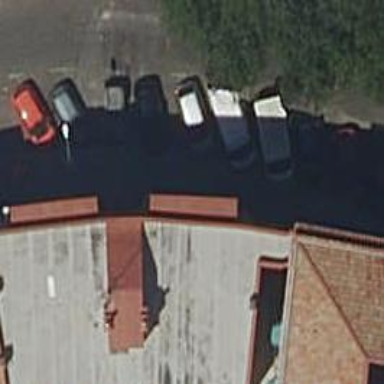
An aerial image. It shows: Restaurant.